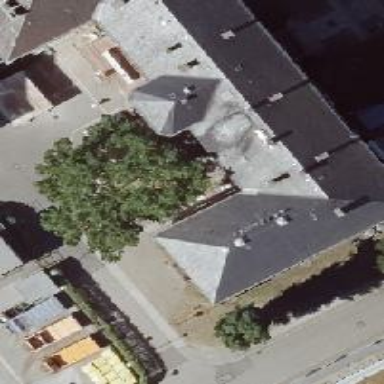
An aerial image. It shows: View of roof with edges.